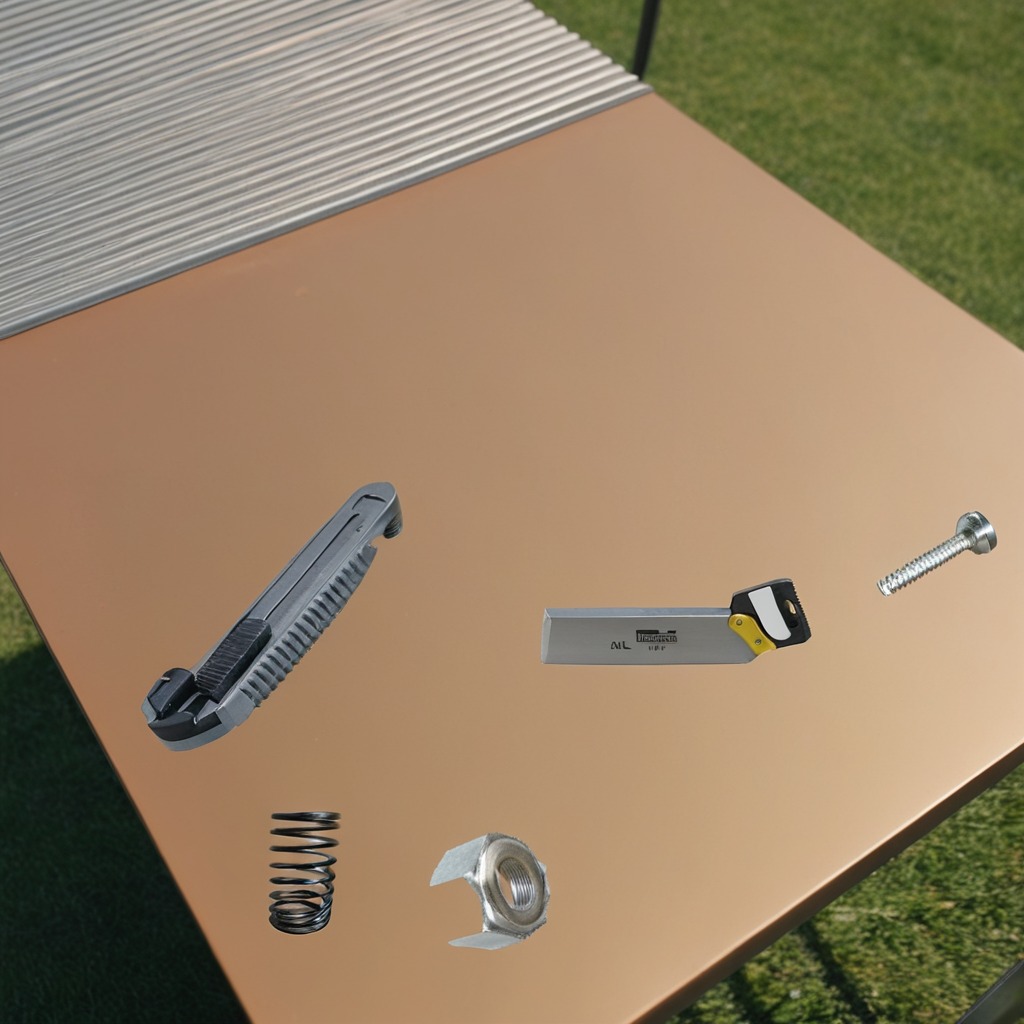
A utility knife, a metal machine screw, a coiled metal spring, a handheld metal saw, and a metal nut are lying on the textured surface.